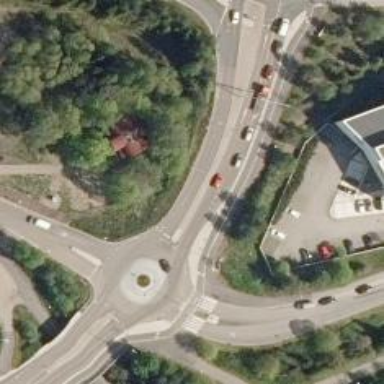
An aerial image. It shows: Asphalt road that is secondary route leading to roundabout.